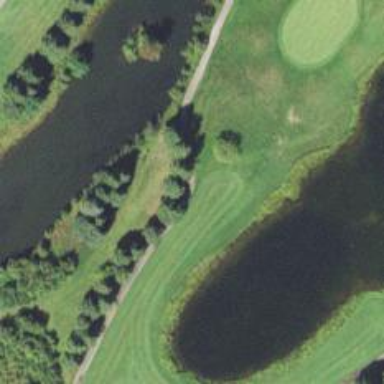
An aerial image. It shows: Golf cartpath that is also road path.